Question: I am trying to install "Twitter-Node" (npm install twitter-node). Version .3.2-pre of Node JS.
When I try and install I receive the follow error. Any thoughts on what I may be doing wrong? Seems like a pretty straight forward install to me. I was able successfully install socket-io too...
'''
m ERR! Error: twitter-node@0.0.2 preinstall: './build.sh'
npm ERR! 'sh' failed with 1
npm ERR! at ChildProcess.<anonymous> (/usr/local/lib/node/.npm/npm/0.2.12- 1/package/lib/utils/exec.js:25:18)
npm ERR! at ChildProcess.emit (events.js:34:17)
npm ERR! at ChildProcess.onexit (child_process.js:164:12)
npm ERR!
npm ERR! Failed at the twitter-node@0.0.2 preinstall script.
npm ERR! This is most likely a problem with the twitter-node package,
npm ERR! not with npm itself.
npm ERR! Tell the author that this fails on your system:
npm ERR! ./build.sh
'''

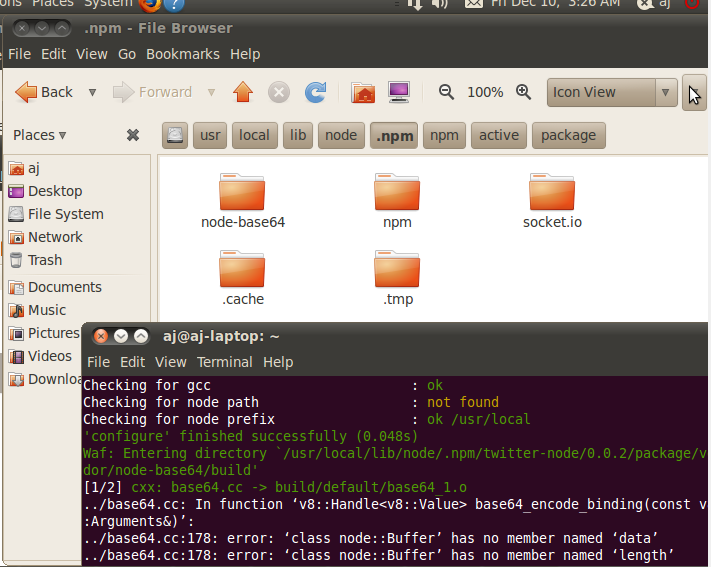
Answer: Just grab it from here:
<URL>
The module on 'npm' is old (last update August 31th) and , it compiles its own base64 encoder instead of using Node's built in functionality.
To install:
1. Download the archive and extract it
2. cd into the folder and run npm install .
3. Have a nice day :)
The install runs gcc to compile a 'base64' module that depends on nodes 'Buffer' class (the C++ implementation), since there were quite some changes to that in 3.x, it explodes!
'''
Waf: Entering directory '/home/ivo/.local/lib/node/.npm/twitter-node/0.0.2/package/vendor/node-base64/build'
[1/2] cxx: base64.cc -> build/default/base64_1.o
../base64.cc: In function 'v8::Handle<v8::Value> base64_encode_binding(const v8::Arguments&)':
../base64.cc:178: error: 'class node::Buffer' has no member named 'data'
../base64.cc:178: error: 'class node::Buffer' has no member named 'length'
../base64.cc: In function 'v8::Handle<v8::Value> base64_decode_binding(const v8::Arguments&)':
../base64.cc:199: error: 'class node::Buffer' has no member named 'data'
../base64.cc:199: error: 'class node::Buffer' has no member named 'length'
Waf: Leaving directory '/home/ivo/.local/lib/node/.npm/twitter-node/0.0.2/package/vendor/node-base64/build'
Build failed: -> task failed (err #1):
{task: cxx base64.cc -> base64_1.o}
'''
<URL> removed the two members and replaced them with static inlined methods.
In '.npm/twitter-node/0.0.2/package/vendor/node-base64/base64.cc' you need to replace the lines '177/178' and '198/199' which look like this:
'''
Buffer *buffer = ObjectWrap::Unwrap<Buffer>(args[0]->ToObject());
char *str = base64_encode((unsigned char*)buffer->data(), buffer->length(),&len);
'''
With this:
'''
Local<Object> buffer = args[0]->ToObject();
char *str = base64_encode((unsigned char*)Buffer::Data(buffer), Buffer::Length(buffer),&len);
'''
Then run 'npm rebuild twitter-node' and you're done! Don't use install, as it will re-download and overwrite the changes.
PS: I had to use 'require('twitter-node@0.0.2')' to get it to import, since 'npm' didn't create the symlink in '.local/lib/node' but you can easily fix that on your own.
I did take a look at the module, this is hilarious, they compile a 80kb lib which is prone to failure with changed to Node.js just to use a base64 encode .
'''
// Returns a Basic Auth header fit for HTTP.
var basicAuth = function basicAuth(user, pass) {
return "Basic " + b64.encode(user + ":" + pass);
};
'''
This does the exact same thing and doesn't explode on every other change to Node.js:
'''
new Buffer(user + ':' + pass).toString('base64')
'''